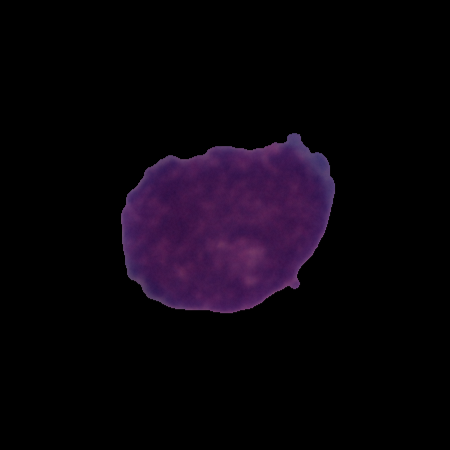
Label: cancer